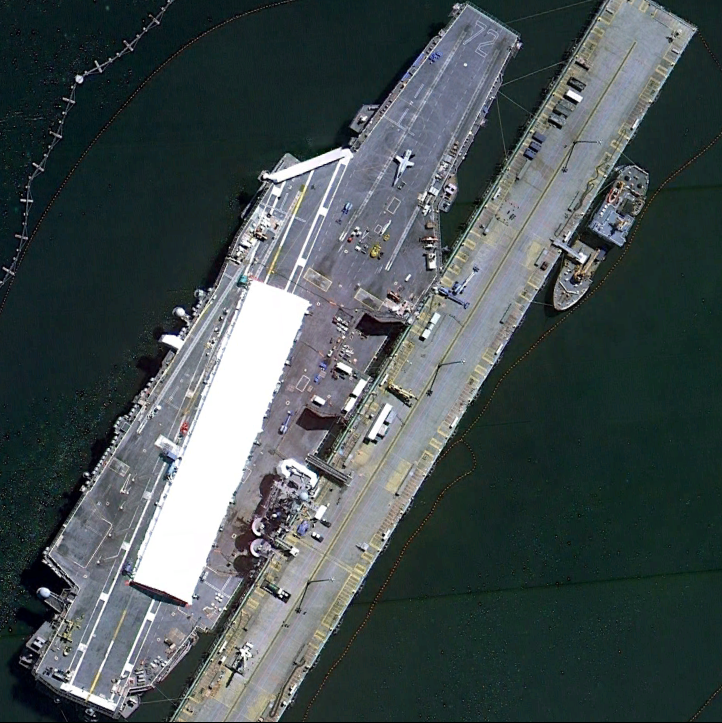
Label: Nimitz-class_aircraft_carrier